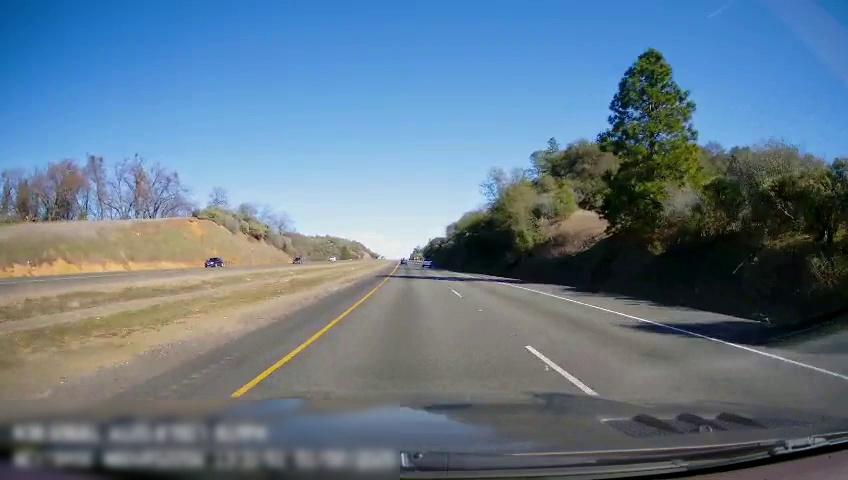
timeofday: Day
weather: Sunny
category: Drivable Space
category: Drivable Space
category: Vehicles | Car
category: Vehicles | SUV
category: Lanes | Current Lane
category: Lanes | Current Lane
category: Lanes | Alternate Lane